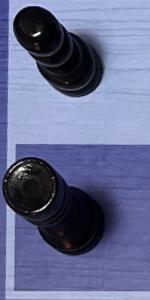
Label: Rook_Black